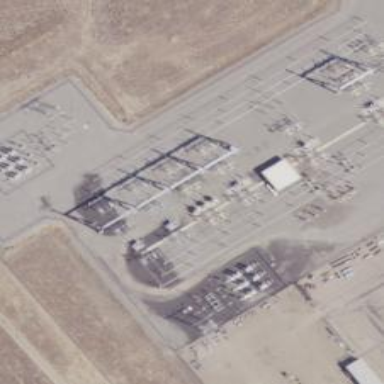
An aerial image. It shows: Switch used for power control.